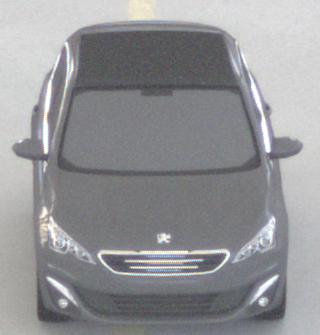
Make: Peugeot
Model: 308 VTi 82
Detailed model: 308 (II)
Model produced from: 2013/09
Model produced until: 2014/11
Doors: 5
Color: gray
Road condition: dry road
Daytime: morning or afternoon
Contrast: low contrast